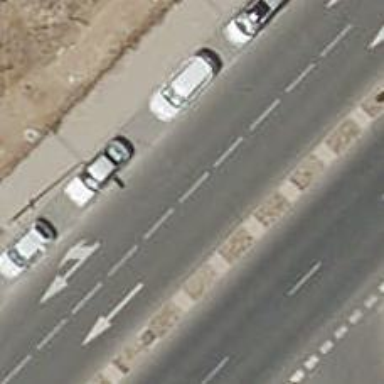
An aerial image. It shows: Public transport stop position.